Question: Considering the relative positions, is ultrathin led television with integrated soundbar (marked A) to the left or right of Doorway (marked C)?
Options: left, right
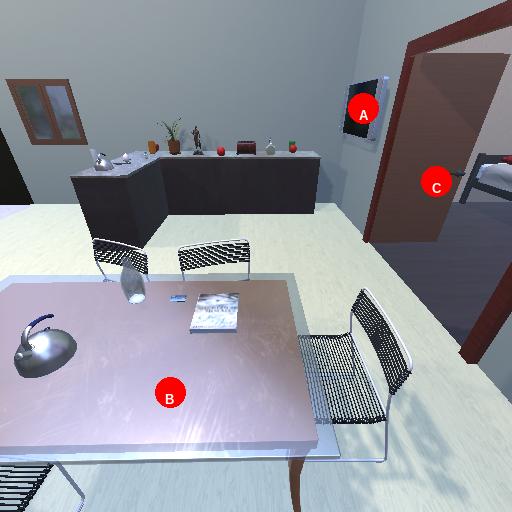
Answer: left